Interaction volume radius: 5 \u00c5
Interaction volume height: 35 \u00c5
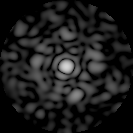
Disorder parameter: 0.8624